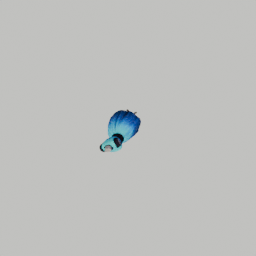
Label: people